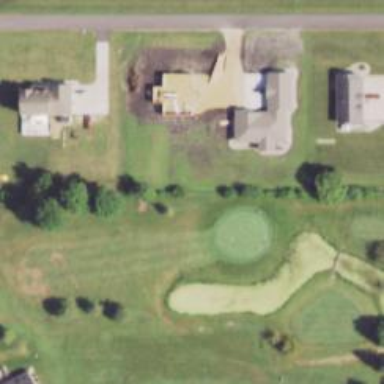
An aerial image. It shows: View of golf hole.